Aerial crown-view tile of a tropical tree (Barro Colorado Island, Panama), acquired 20250124:
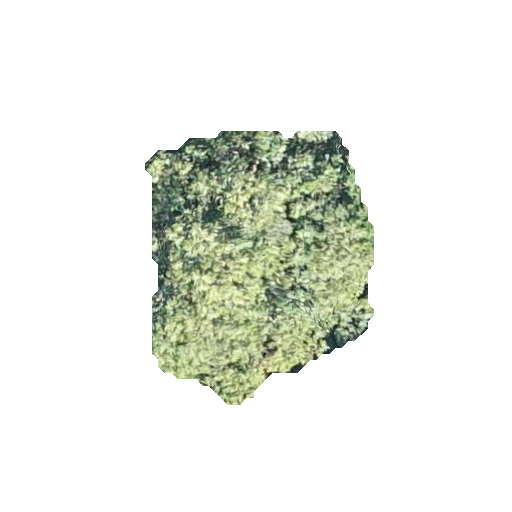
Species: Apeiba membranacea
GBIF accepted scientific name: Apeiba membranacea
Crown area: 73.515 m²